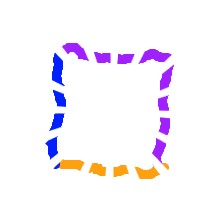
Shape: square